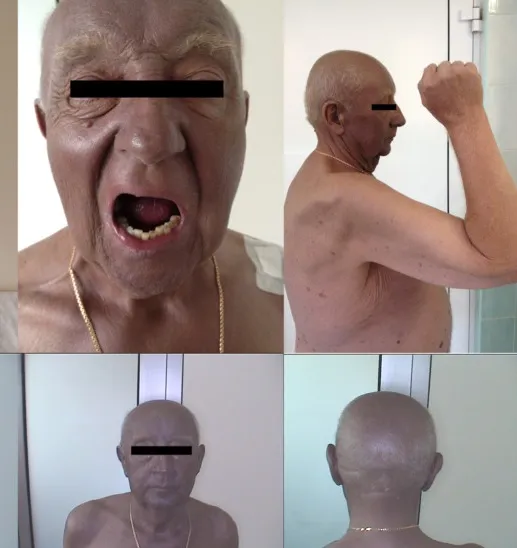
(B) Progressive dark pigmentation of the skin over time.
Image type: medical_photograph (other_medical_photograph)